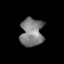
Tissue: skin
Cell type: Epithelial cells
Senescence score: 0.273
Nuclear area (px): 635
Mean DAPI intensity: 125.312